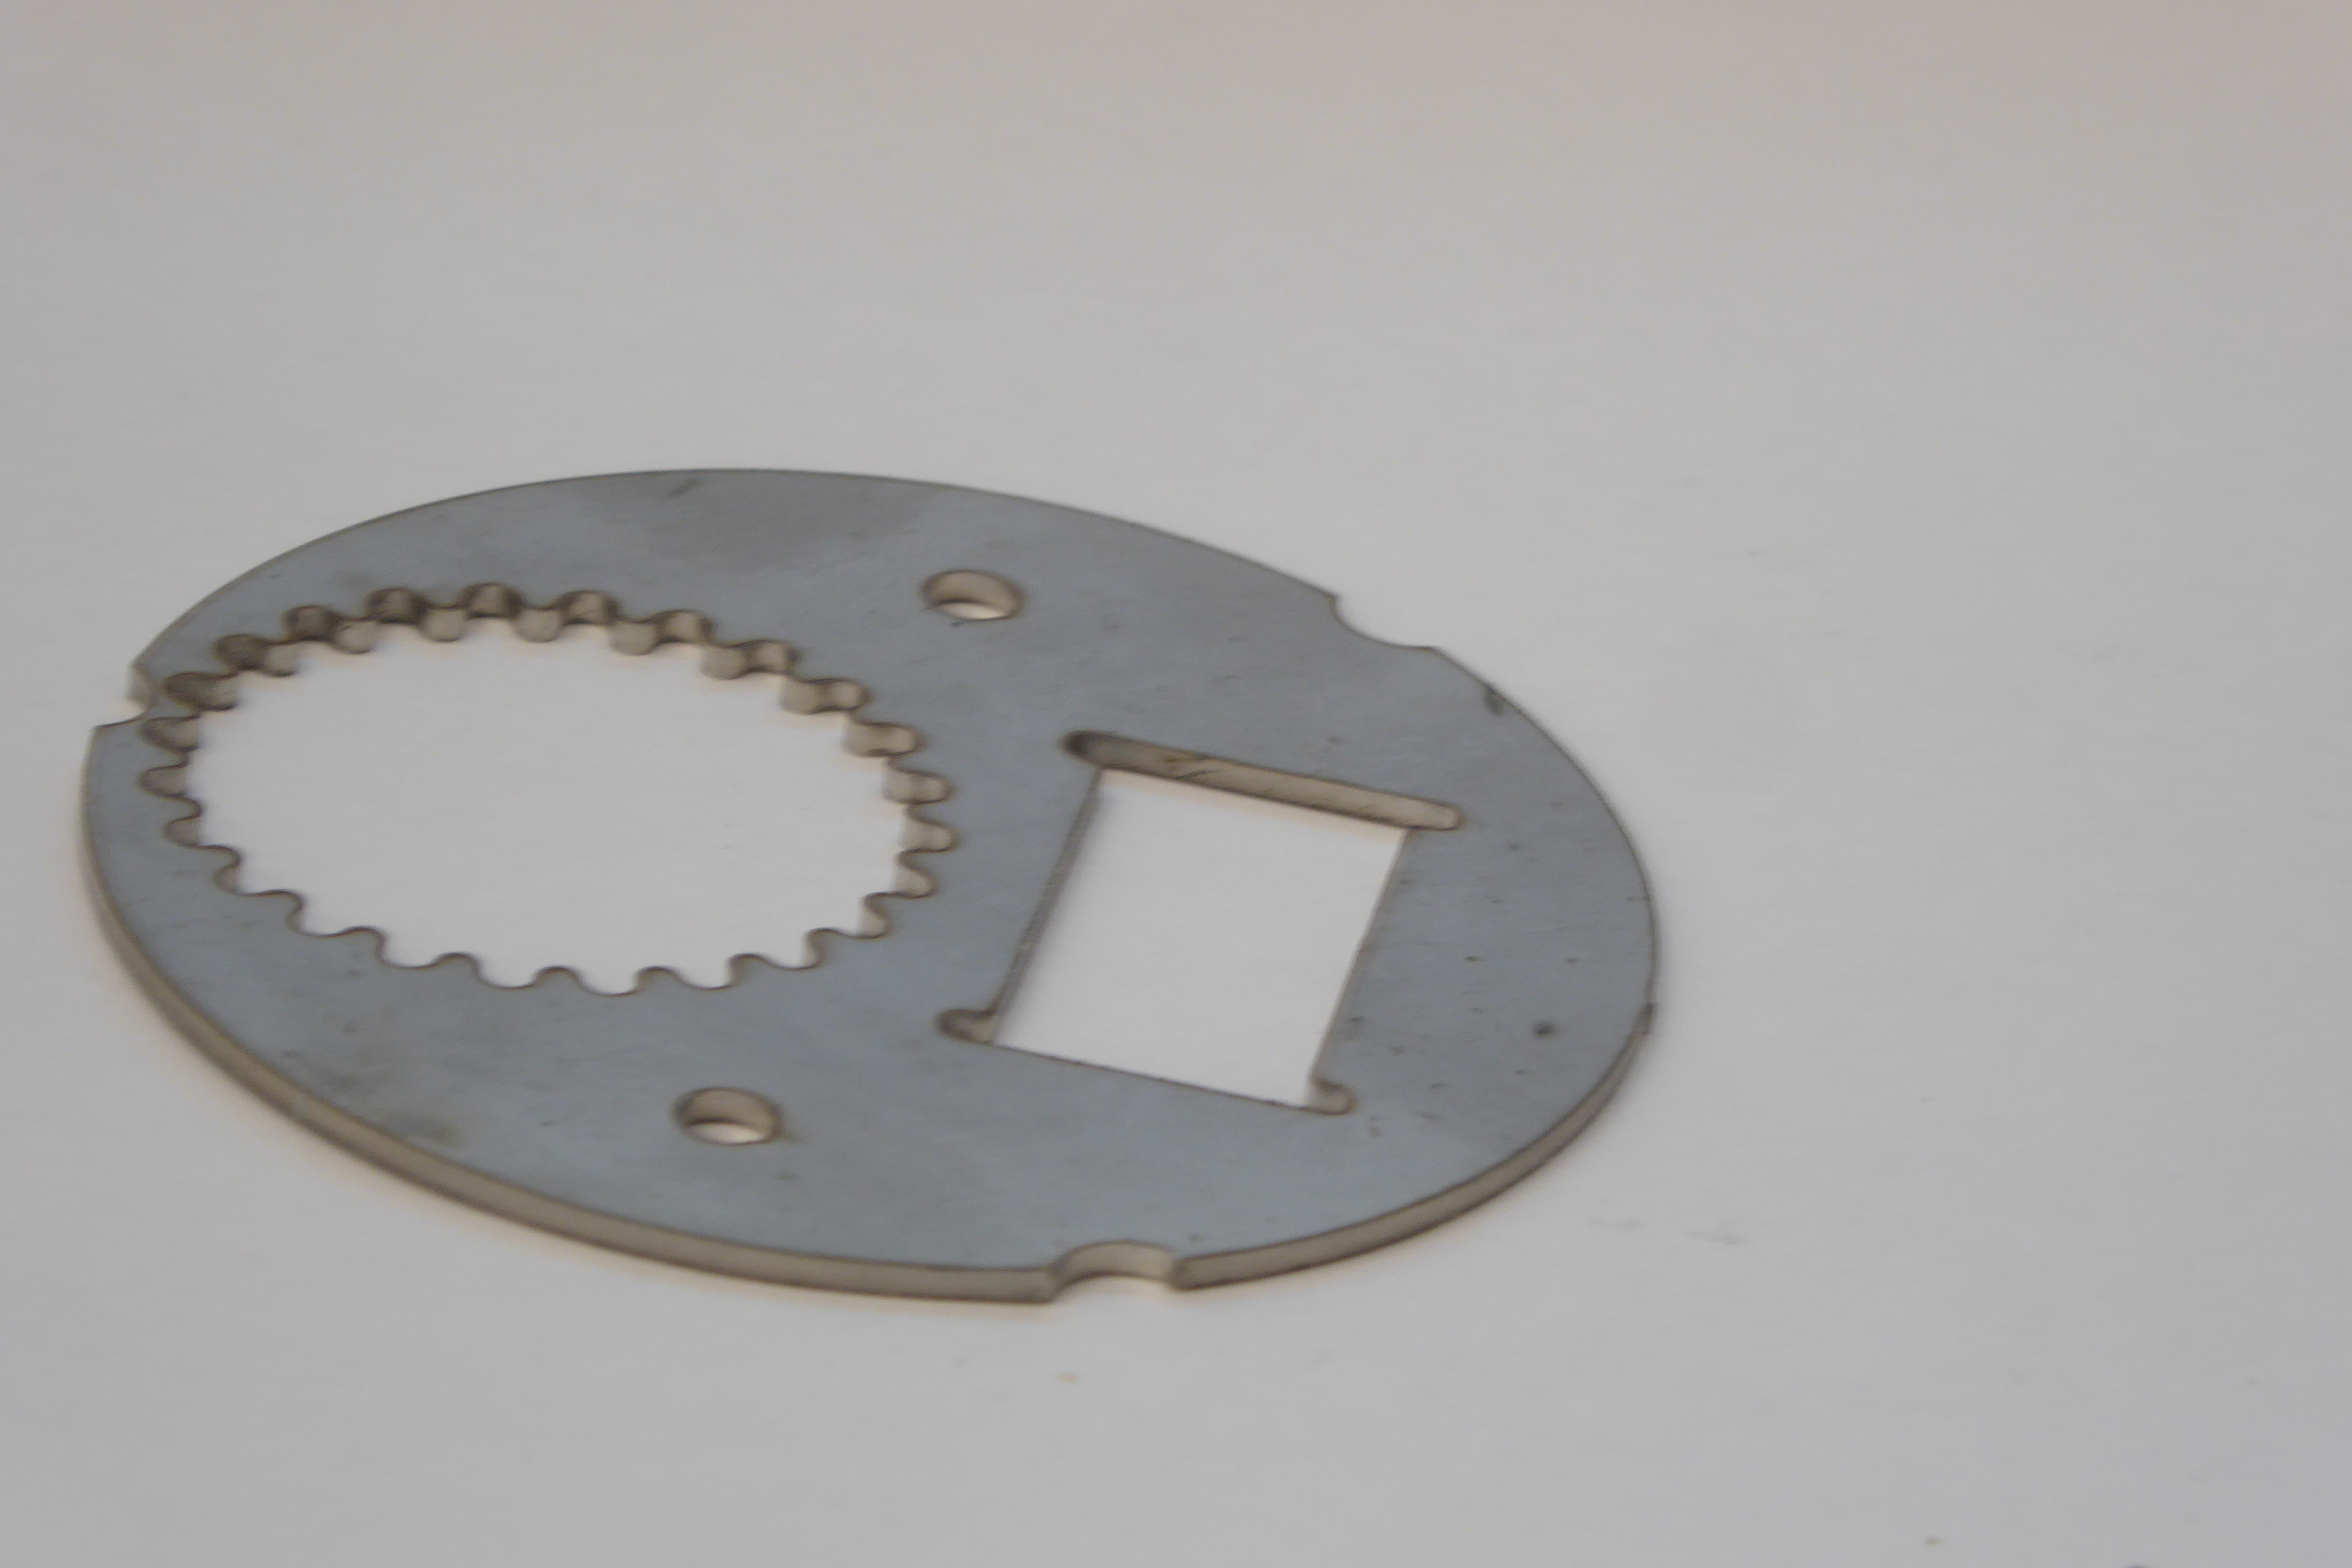
Label: Bottle Opener - Inlay